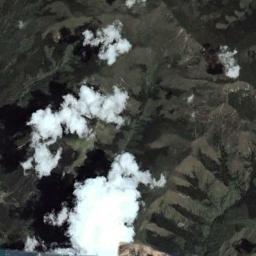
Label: cloud